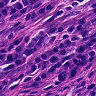
Metastatic tissue present: no